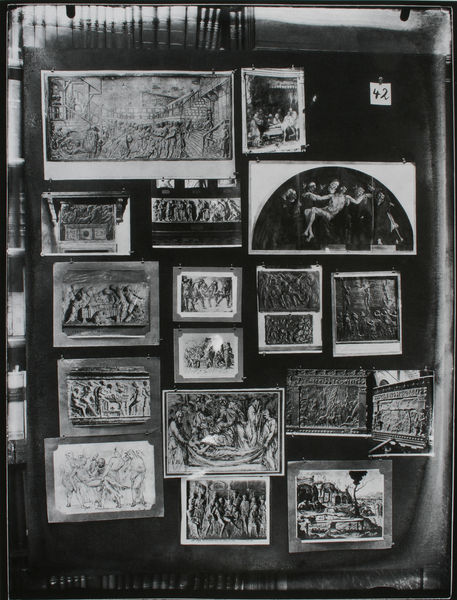
Titel: Der Bilderatlas Mnemosyne - Tafel 42
Künstler: Aby Warburg
Standort: London
Institution: Warburg Institute ©
Schlagwörter: dunkel, gemälde, mann, weiß, menschen, frau, grau, schwarz, regal, wand, rahmen, kirche, passpartout, relief, bilder, bücher, fotos, bogen, graphik, tafel, collage, galerie, foto, fotografie, photographie, schwarzweiss, scharz, kunst, altar, kollage, photo, ausstellung, halbrund, weißß, zahl, ziffer, christus, grab, jesus, kreuzabnahme, auktion, bibliothek, sammlung, museum, aufgehängt, reliefs, buchseiten, erinnerung, abfolge, szenen, entwicklung, schrein, grablegung, nummer, abbildungen, drucke, vergleich, sarkophag, archiv, hamburg, altäre, atlas, phot, fotografien, photos, ikonografie, ikonologie, erinnerungen, ikonographik, dias, album, depot, warburg, photographien, aby warburg, aby, mnemosyne, pinnwand, reproduktionen, bücherrücken, albenseite, halbrunf, zweiundvierzig, abzüge, ne, mnemosynaatlas, mnymosyne-atlas, chrsltiche ikonographik, ikinografie, 42, cllage